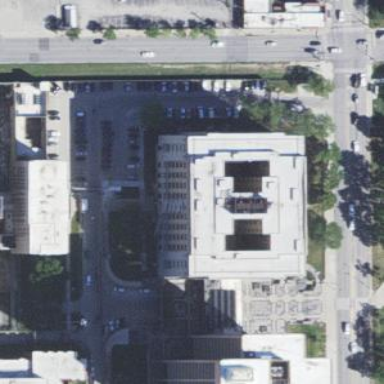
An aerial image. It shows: Public courthouse building.